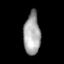
Tissue: lung
Cell type: Epithelial cells
Senescence score: 0.2176
Nuclear area (px): 685
Mean DAPI intensity: 164.774